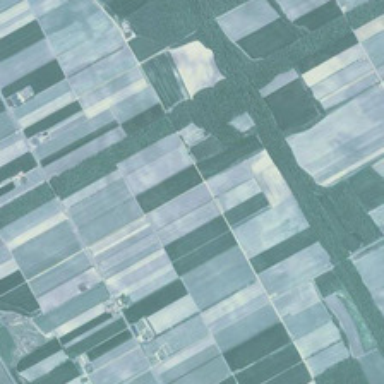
Many pieces of farmlands are together .